Chest X-ray. View position: AP
Patient age: 30
Patient sex: F
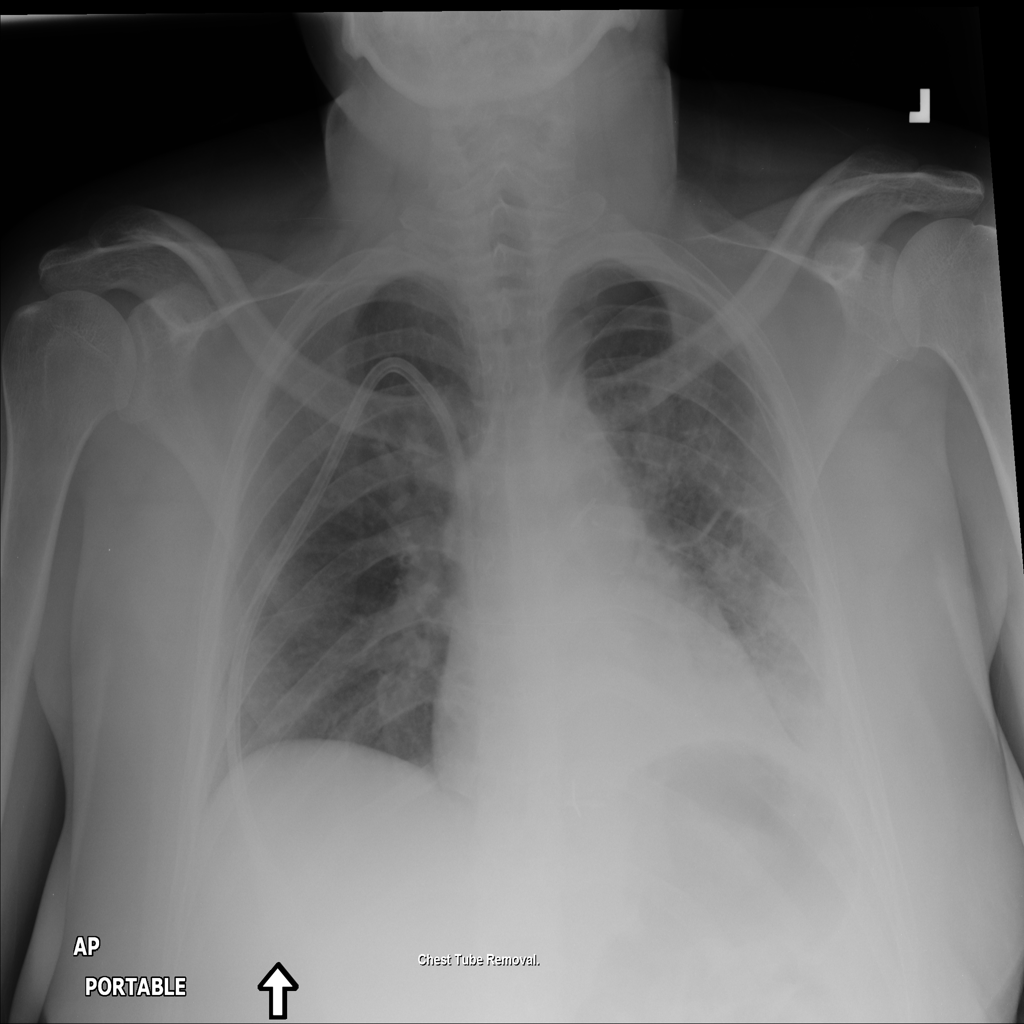
Finding: Pneumothorax